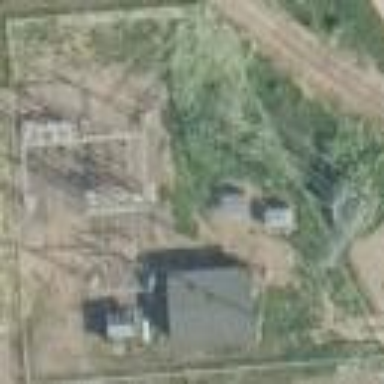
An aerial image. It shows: Industrial substation with power supply facilities.